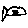
Label: fish